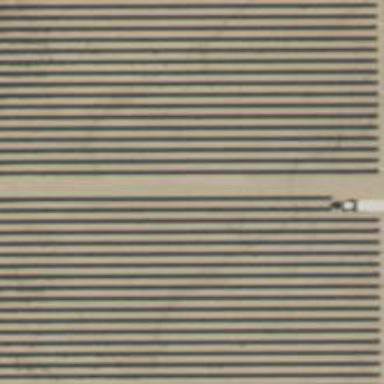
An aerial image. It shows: Solar generator utilizing photovoltaic panels.